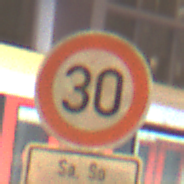
Verkehrszeichen: Geschwindigkeit30
Zusatzzeichen unten: ZeitangabenMitBeschraenkungAufWochentage9
Umgebung: Indoor, Urban
Tageszeit: NotSpecified
Wetter: NotSpecified
Licht: Artificial
Jahreszeit: NotSpecified
Kontrast: MediumContrast